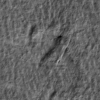
Label: not_dusty